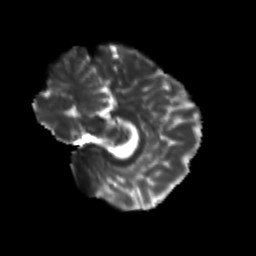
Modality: T2w
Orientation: sagittal
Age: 26
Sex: female
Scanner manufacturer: siemens
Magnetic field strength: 3 T
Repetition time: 3.5 s
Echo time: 0.125 s